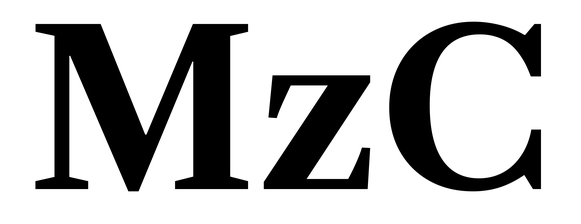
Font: LibreCaslonText_Bold